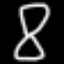
Label: hourglass